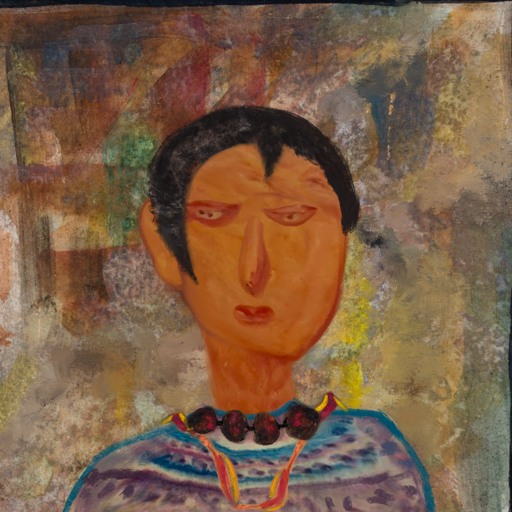
Background: Mosgoul, Head And Neck Front: Pious_Lady, Face Front: Pious_Lady, Bust: HillGirl, Hair Front: Roy_Bahadur, Head Accessory: Blank, Second Necklace: Gypsy_Mother_1, Necklace: Mosgoul, Baby: Blank